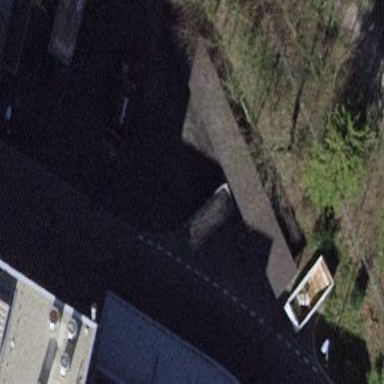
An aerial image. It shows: View of roof of building.